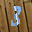
Label: 3